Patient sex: F
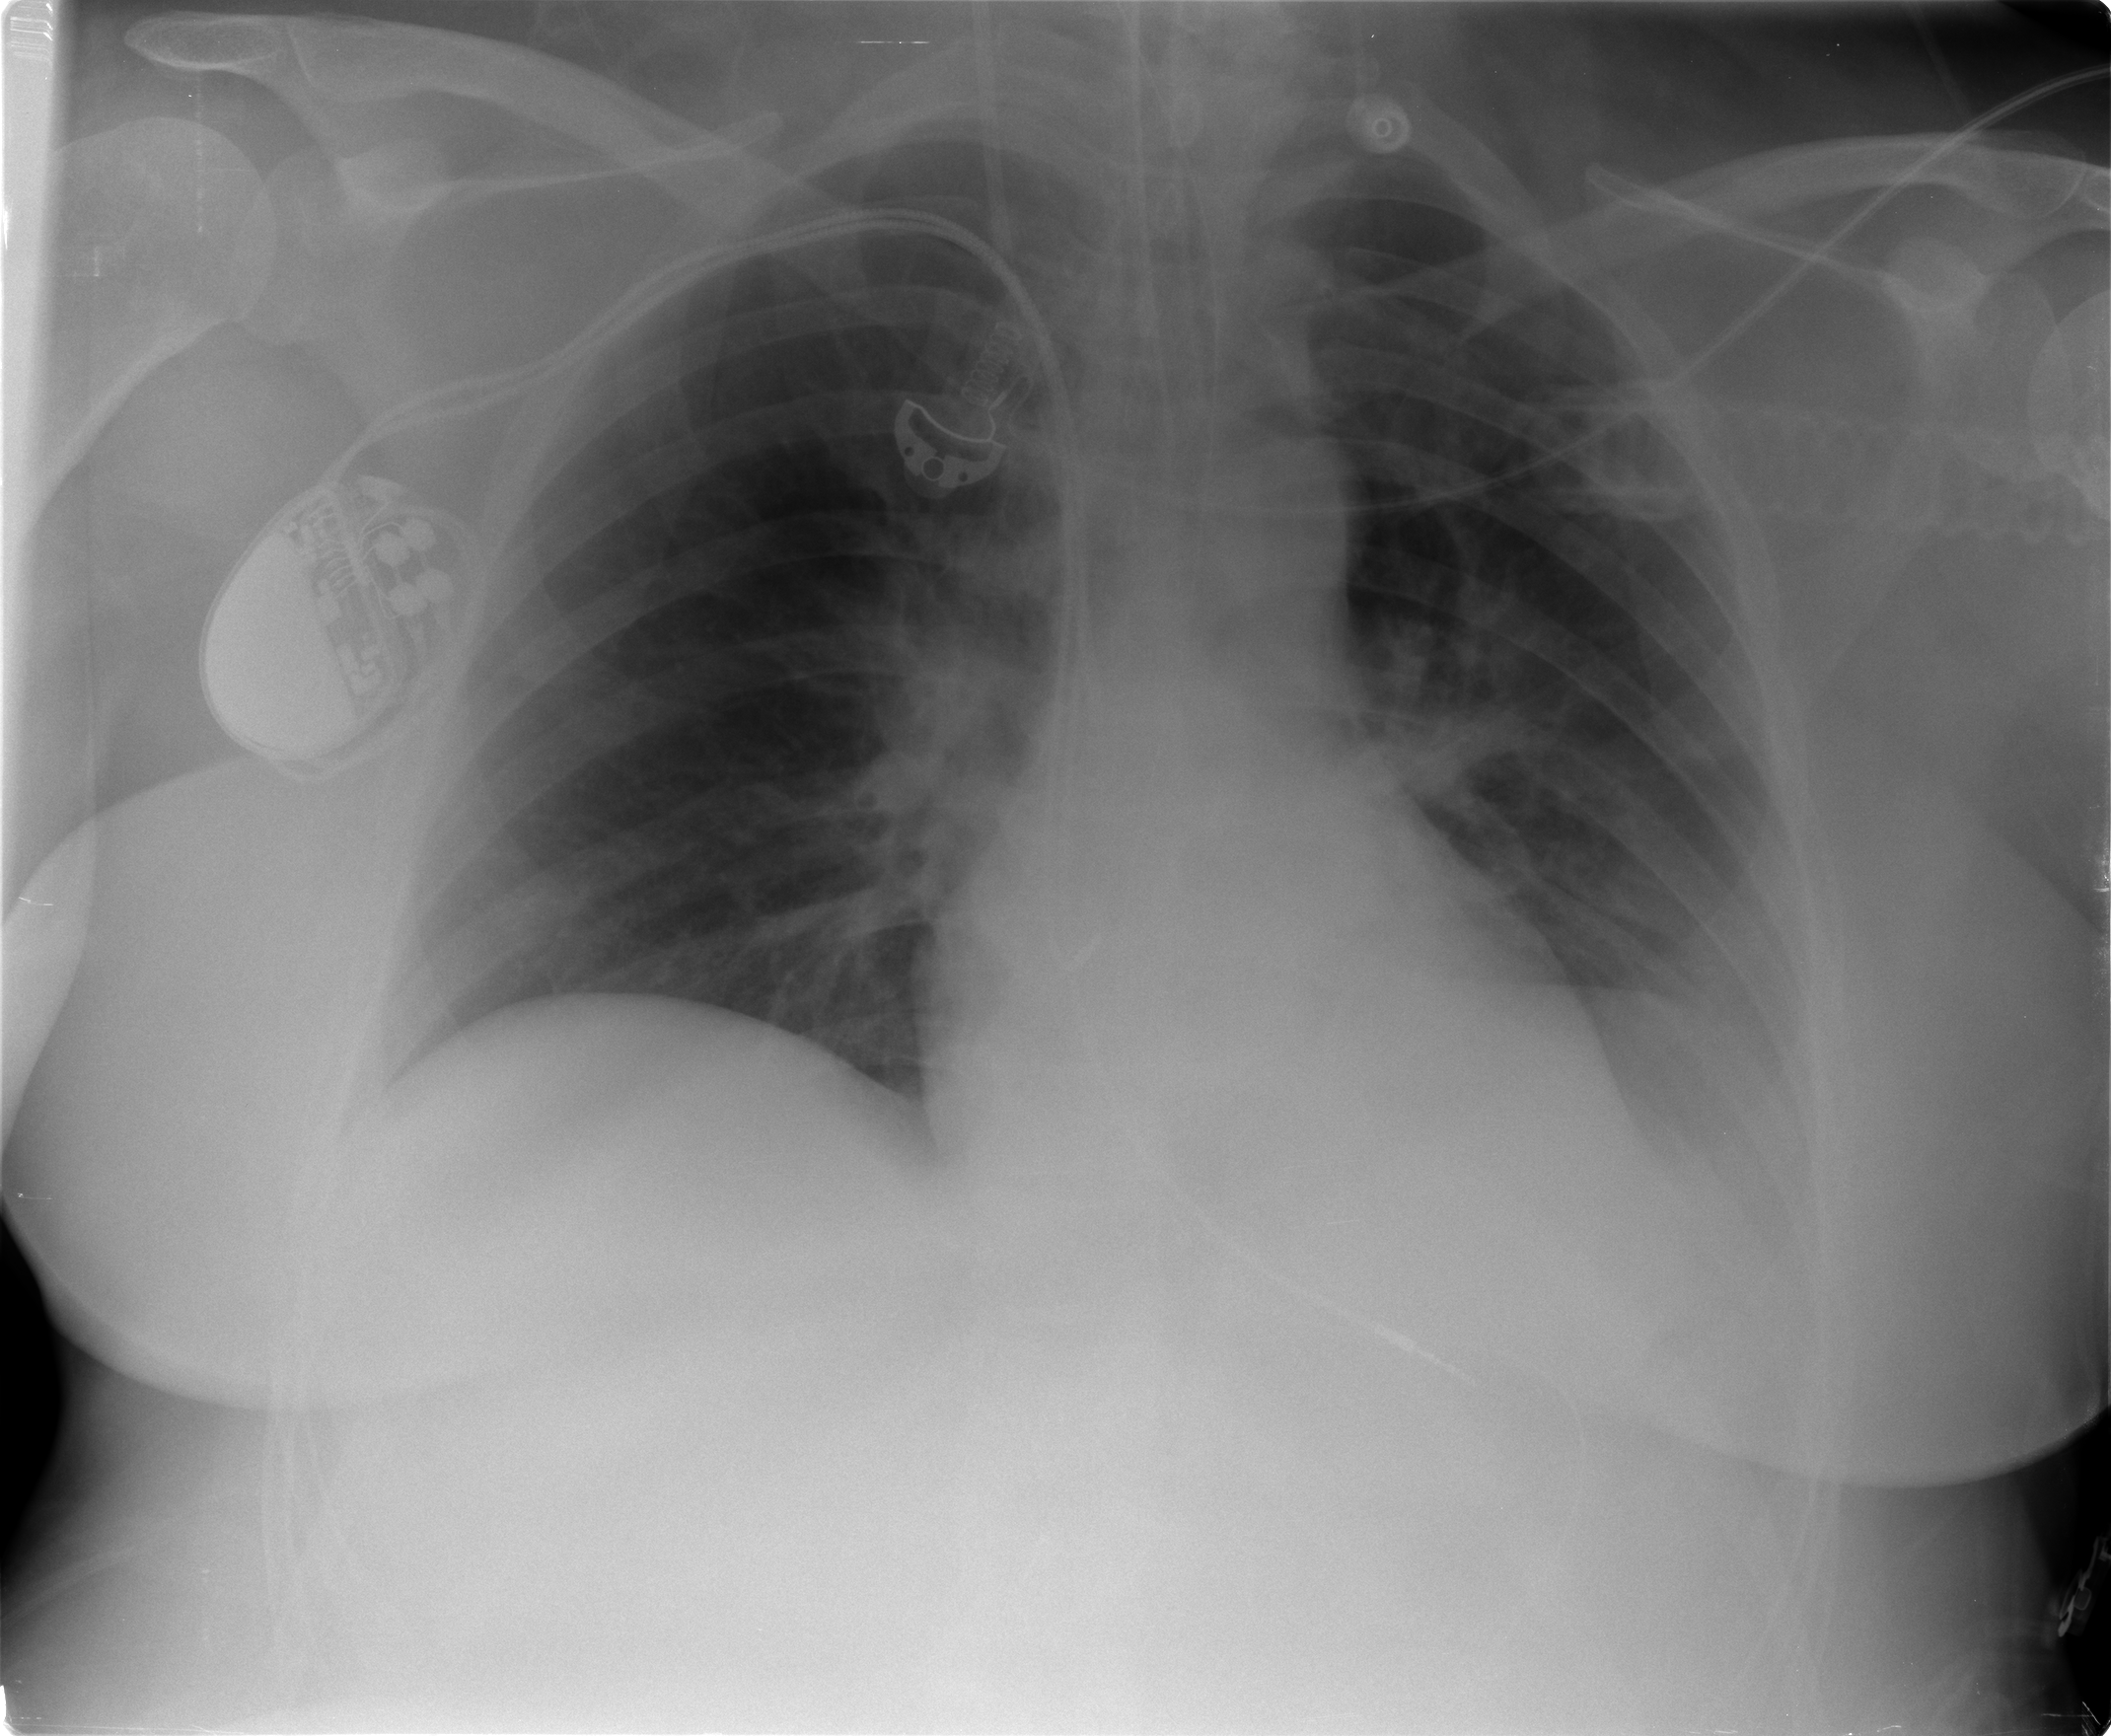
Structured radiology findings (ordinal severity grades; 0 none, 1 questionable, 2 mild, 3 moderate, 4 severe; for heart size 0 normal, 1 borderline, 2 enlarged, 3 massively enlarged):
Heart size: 0
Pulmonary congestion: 0
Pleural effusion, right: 0
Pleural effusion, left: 2
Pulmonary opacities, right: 0
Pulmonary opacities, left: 0
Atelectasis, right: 0
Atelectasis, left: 2